Question: I'm trying to make a simple web scraper for a class project and I'm trying to scrape a random facebook page for publicly available information - the pages that a user 'likes'. I'm using HtmlUnit and can get the page to return ok with the relevant information I need. However, I'm having trouble extracting the String from a nested div. Here is the Info I need to extract:

I need to get a list of all the users 'likes'.
My code so far, which doesn't seem to be working:
'''
WebClient webClient = new WebClient(BrowserVersion.CHROME);
webClient.getOptions().setRedirectEnabled(true);
webClient.getOptions().setCssEnabled(false);
webClient.getOptions().setThrowExceptionOnScriptError(false);
webClient.getOptions().setThrowExceptionOnFailingStatusCode(false);
webClient.getOptions().setUseInsecureSSL(true);
webClient.getOptions().setJavaScriptEnabled(true);
webClient.getCookieManager().setCookiesEnabled(true);
try {
HtmlPage page = webClient.getPage(URL); //URL is random Facebook page
webClient.waitForBackgroundJavaScript(10000);
List<DomElement> divs = page.getElementsByTagName("div");
for(DomElement element : divs){
if(element.getAttribute("class").equals("mediaPageName")){
System.out.println(element.getNodeValue());
}
}
'''
Is it even possible to extract a String which is nested so deep? Any help would be greatly appreciated, thanks.
EDIT: full html (of body) as requested:
'''
<body class="timelineLayoutLoggedOutUserProfile timelineLayoutLoggedOut _4lh timelineLayout fbx UIPage_LoggedOut _2gsg gecko win x1 Locale_en_GB" dir="ltr"><div class="_li"><div id="pagelet_bluebar" role="banner"><div id="blueBarDOMInspector" class="_21mm"><div id="blueBarNAXAnchor" class="_4f7n _xxp"><div><div class="loggedout_menubar_container"><div class="clearfix loggedout_menubar"><div class="lfloat _ohe"><h1><a href="/" title="Go to Facebook Home"><i class="fb_logo img sp_9vUokIDmpP8 sx_15c231"><u>Facebook logo</u></i></a></h1></div><div class="menu_login_container rfloat _ohf"><form id="login_form" action="https://www.facebook.com/login.php?login_attempt=1" method="post" onsubmit="return window.Event &amp;&amp; Event.__inlineSubmit &amp;&amp; Event.__inlineSubmit(this,event)"><input name="lsd" value="AVpZmDWW" autocomplete="off" type="hidden"><table role="presentation" cellspacing="0"><tbody><tr><td class="html7magic"><label for="email">Email or Phone</label></td><td class="html7magic"><label for="pass">Password</label></td></tr><tr><td><input class="inputtext" name="email" id="email" value="" tabindex="1" type="text"></td><td><input class="inputtext" name="pass" id="pass" tabindex="2" type="password"></td><td><label class="uiButton uiButtonConfirm" id="loginbutton" for="u_0_0"><input value="Log in" tabindex="4" id="u_0_0" type="submit"></label></td></tr><tr><td class="login_form_label_field"><div><div class="uiInputLabel clearfix uiInputLabelLegacy"><input id="persist_box" name="persistent" value="1" tabindex="3" class="uiInputLabelInput uiInputLabelCheckbox" type="checkbox"><label for="persist_box" class="uiInputLabelLabel">Keep me logged in</label></div><input name="default_persistent" value="0" type="hidden"></div></td><td class="login_form_label_field"><a href="https://www.facebook.com/recover/initiate">Forgotten your password?</a></td></tr></tbody></table><input autocomplete="off" name="timezone" value="0" id="u_0_1" type="hidden"><input name="lgnrnd" value="065157_G5Yp" type="hidden"><input id="lgnjs" name="lgnjs" value="<PHONE>" type="hidden"><input autocomplete="off" id="locale" name="locale" value="en_GB" type="hidden"><input autocomplete="off" name="next" value="https://www.facebook.com/steven.mcguckin.14" type="hidden"><input value="W1tbMyw0LDEzLDQxLDQyLDYxLDcwLDczLDgxLDEyNywxODEsMTkwLDIwMCwyMTUsMjE2LDIxOSwyMjYsMjQwLDI1NiwyODAsMjg5LDI5NiwyOTcsMzE1LDMxOCwzMjEsMzQ0LDM2Nyw0MDYsNDQzLDQ0Nyw0ODYsNTAwLDU1MCw1NzgsNTg0LDU4OSw1OTEsNjAxLDYwNSw2NTAsNjU1XV0sIkFabkJCVm5sUnpyRlZZeTVLSEZ1d1FGZW1ZeEowV3p4XzFNSExQV2ZPbzNkb0NWdDh5MnhZQkNLN0dBYnA4dmRhN3YydDZaN29aVzQ4NmhzczlsN2E3ZmZUSXl4dmI3eUhtNWRRQU04amZfdy1BSVBQYUpBNVAwb2ViYzJ5aUNnTDhLRGwteE0xUWFHUllNNnV0alk3aHkwc21BOVRpcFR4NV9kVUhwc3l0enZGekZ3ZWhJZUI3ZXpMaXZKWEFNWG1HVzk4THVhdjRjZjRNcnl1V0lrOS1uX1gweUZmVWFsb3NuYTlBU01td0FwZ2ciXQ==" name="qsstamp" type="hidden"></form></div></div></div></div></div></div></div><div id="globalContainer" class="uiContextualLayerParent"><div class="fb_content clearfix " id="content" role="main"><div><div id="toolbarContainer" class="hidden_elem"></div><div id="mainContainer"><div id="leftCol"></div><div id="contentCol" class="clearfix hasRightCol"><div id="rightCol" role="complementary"><div id="rightColContent"></div></div><div id="contentArea" role="main"><div class="_5h60" id="pagelet_timeline_main_column" data-referrer="pagelet_timeline_main_column" data-gt="{&quot;profile_owner&quot;:&quot;100003774926665&quot;,&quot;ref&quot;:&quot;timeline:timeline&quot;}"><div class="timelineLoggedOutSignUpWithoutCover"><div class="_5h60" id="pagelet_loggedout_sign_up" data-referrer="pagelet_loggedout_sign_up"><div class="pam uiBoxOverlay bottomborder"><div class="fsxl fwb">Steven Mcguckin<br> is on Facebook.</div><div class="mvm fsl">To connect with Steven, sign up for Facebook today.</div><a class="uiButton uiButtonSpecial uiButtonLarge" href="/r.php?profile_id=100003774926665&amp;next=https%3A%2F%2Fwww.facebook.com%2Fsteven.mcguckin.14&amp;friend_or_subscriber=friend" role="button"><span class="uiButtonText">Sign Up</span></a><a class="uiButton uiButtonConfirm uiButtonLarge" href="/login.php?next=https%3A%2F%2Fwww.facebook.com%2Fsteven.mcguckin.14" role="button" name="login"><span class="uiButtonText">Log in</span></a></div></div></div><div class="fbTimelineTopSectionBase _6-d _529n _6_5"><div class="_5h60" id="pagelet_above_header_timeline" data-referrer="pagelet_above_header_timeline"></div><div id="above_header_timeline_placeholder"></div><div class="fbTimelineSection mtm fbTimelineTopSection fbTimelineLoggedOutTopSection"><div id="fbProfileCover"><div class="cover" id="u_0_2"><div class="coverEmptyWrap _37fg coverImage coverNoImage" id="fbCoverImageContainer" data-cropped="1"><img class="coverChangeThrobber img" src="https://fbstatic-a.akamaihd.net/rsrc.php/v2/yk/r/LOOn0JtHNzb.gif" alt="" height="16" width="16"></div></div><div id="fbTimelineHeadline" class="clearfix"><div class="actions"><div class="_5h60 actionsDropdown" id="pagelet_timeline_profile_actions" data-referrer="pagelet_timeline_profile_actions"></div></div><div class="name"><div class="photoContainer"><div><a class="profilePicThumb" href="https://www.facebook.com/photo.php?fbid=114855338650296&amp;set=a.114854815317015.<PHONE>926665&amp;type=1&amp;source=11" rel="theater"><img class="profilePic img" alt="Steven Mcguckin" src="https://fbcdn-profile-a.akamaihd.net/hprofile-ak-prn2/v/t1.0-1/c46.46.577.577/s160x160/540497_114855338650296_1335437651_n.jpg?oh=8d3b224ef56c50a8a043ce49901e5d5f&amp;oe=556CFE3E&amp;__gda__=1429368453_dff0e7bb5ca2eca91432ccdb97bc5d92"></a></div><meta itemprop="image" content="https://fbcdn-profile-a.akamaihd.net/hprofile-ak-prn2/v/t1.0-1/c46.46.577.577/s50x50/540497_114855338650296_1335437651_n.jpg?oh=054f9dc65e6f67982ad9aafe2229cce4&amp;oe=55241D58&amp;__gda__=1429778354_e0db2aeed8623991fe8eb84f7253f0b5"></div><h2 itemprop="name">Steven Mcguckin</h2></div></div></div></div></div><div class="timelineLoggedOutPagelet"><div class="clearfix"><div class="timelineLoggedOutMain lfloat _ohe"><div class="_5h60 allFavorites" id="pagelet_all_favorites" data-referrer="pagelet_all_favorites"><div class="fbTimelineSection mtm timelineFavorites fbTimelineCompactSection"><div class="profileInfoSection" id="favorites"><div class="uiHeader fbTimelineAboutMeHeader"><div class="clearfix uiHeaderTop"><div><h4 class="uiHeaderTitle">Favourites</h4></div></div></div><div class="phs"><table role="presentation" class="mtm _5e7- profileInfoTable _3stp _3stn"><tbody><tr><th class="label"><div class="labelContainer">Music</div></th><td class="data"><div class="mediaRowWrapper"><ul class="uiList pbl mediaRow _509- _4ki _6-h _704 _6-i"><li><div class="mediaPortrait"><div class="profilePicContainer"><div class="blackBackground"></div><img class="photo img" src="https://fbcdn-profile-a.akamaihd.net/hprofile-ak-xpf1/v/t1.0-1/p80x80/407738_10150488772887362_814101701_n.jpg?oh=25075b281b5dcecf3ab6e63c07b984c5&amp;oe=556D1F73&amp;__gda__=1428710219_9c8849d34cea33b428bce751dd612694" title="Queen" height="75" width="75"><div class="likeButtonContainer"></div></div><a class="mediaRowItem" href="https://www.facebook.com/Queen"><div class="mediaPageName">Queen</div></a></div></li><li><div class="mediaPortrait"><div class="profilePicContainer"><div class="blackBackground"></div><img class="photo img" src="https://fbcdn-profile-a.akamaihd.net/hprofile-ak-xpa1/v/t1.0-1/p80x80/1395394_10151745021285264_2126877109_n.jpg?oh=4688157fb7cdcba5ae00faa4d6d77911&amp;oe=55240FFB&amp;__gda__=1430011181_16a4e7ade29650e8615d1b95b659a928" title="Metallica" height="75" width="75"><div class="likeButtonContainer"></div></div><a class="mediaRowItem" href="https://www.facebook.com/Metallica"><div class="mediaPageName">Metallica</div></a></div></li><li><div class="mediaPortrait"><div class="profilePicContainer"><div class="blackBackground"></div><img class="photo img" src="https://fbcdn-profile-a.akamaihd.net/hprofile-ak-frc3/v/t1.0-1/p80x80/537033_10151701254952981_2043344916_n.jpg?oh=2731c9db543d1fba29decf94729585a2&amp;oe=552B2377&amp;__gda__=1429429046_381861d8e3d2283b0da76c45e0339f37" title="Creedence Clearwater Revival" height="75" width="75"><div class="likeButtonContainer"></div></div><a class="mediaRowItem" href="https://www.facebook.com/CCR"><div class="mediaPageName">Creedence Clearwater Revival</div></a></div></li><li><div class="mediaPortrait"><div class="profilePicContainer"><div class="blackBackground"></div><img class="photo img" src="https://fbcdn-profile-a.akamaihd.net/hprofile-ak-xaf1/v/t1.0-1/p80x80/10406831_10152503824276088_447997052969832982_n.jpg?oh=f15bc83a65fc50aba5f4d24b6626fc65&amp;oe=553CC6D5&amp;__gda__=1429526616_03d5eda2091b5254eae8addf2319787d" title="Jimi Hendrix" height="75" width="75"><div class="likeButtonContainer"></div></div><a class="mediaRowItem" href="https://www.facebook.com/JimiHendrix"><div class="mediaPageName">Jimi Hendrix</div></a></div></li></ul></div></td></tr><tr class="spacer"><td colspan="2"><hr></td></tr></tbody><tbody><tr><th class="label"><div class="labelContainer">Games</div></th><td class="data"><div class="mediaRowWrapper"><ul class="uiList pbl mediaRow _509- _4ki _6-h _704 _6-i"><li><div class="mediaPortrait"><div class="profilePicContainer"><div class="blackBackground"></div><img class="photo img" src="https://fbcdn-profile-a.akamaihd.net/hprofile-ak-xaf1/v/t1.0-1/p80x80/10350338_10155107236685556_4391846249065841385_n.jpg?oh=179afe33d10d68af31cb3d3df577cb9d&amp;oe=55322992&amp;__gda__=1430299694_d3261137fb42061b4a6eeb1833e9a30e" title="League of Legends" height="75" width="75"><div class="likeButtonContainer"></div></div><a class="mediaRowItem" href="https://www.facebook.com/leagueoflegends"><div class="mediaPageName">League of Legends</div></a></div></li><li><div class="mediaPortrait"><div class="profilePicContainer"><div class="blackBackground"></div><img class="photo img" src="https://fbcdn-profile-a.akamaihd.net/hprofile-ak-xpa1/v/t1.0-1/p80x80/10857718_692946477488149_3478982491235992102_n.jpg?oh=a01453157d14b980487f9604cc2e1ef0&amp;oe=55400821&amp;__gda__=1429135421_e0844416b4710a0be857071a0e779c6e" title="League of Legends - Brasil" height="75" width="75"><div class="likeButtonContainer"></div></div><a class="mediaRowItem" href="https://www.facebook.com/LeagueofLegendsBrasil"><div class="mediaPageName">League of Legends - Brasil</div></a></div></li></ul></div></td></tr><tr class="spacer"><td colspan="2"><hr></td></tr></tbody><tbody><tr><th class="label"><div class="labelContainer">Other</div></th><td class="data"><div class="uiCollapsedList uiCollapsedListHidden uiCollapsedListNoSeparate pagesListData" id="u_0_5"><span class="visible"><a href="https://www.facebook.com/BestOfVines">Best Vines</a>, <a href="https://www.facebook.com/epicvinesofficial">Epic Vines</a></span></div></td></tr><tr class="spacer"><td colspan="2"><hr></td></tr></tbody></table></div></div></div></div></div><div class="timelineLoggedOutRight rfloat _ohf"><div class="fbTimelineSection mtm fbTimelineCompactSection"><div class="_5h60" id="pagelet_search" data-referrer="pagelet_search"><div><div class="uiHeader fbTimelineAboutMeHeader"><div class="clearfix uiHeaderTop"><div><h4 class="uiHeaderTitle">Wrong <a href="/public/Steven-Mcguckin">Steven Mcguckin</a>? Try Again</h4></div></div></div><div class="phs"><form class="mvl mhm pts" method="get" action="/search.php" onsubmit="return window.Event &amp;&amp; Event.__inlineSubmit &amp;&amp; Event.__inlineSubmit(this,event)" id="u_0_8"><div class="uiComboInput"><input class="inputtext" value="Steven Mcguckin" name="q" type="text"><label class="comboButton uiButton" for="u_0_7"><input value="Search" id="u_0_7" type="submit"></label></div></form></div></div></div></div><div class="_5h60" id="pagelet_people_same_name" data-referrer="pagelet_people_same_name"><div><div class="fbTimelineSection mtm fbTimelineCompactSection"><div class="uiHeader fbTimelineAboutMeHeader"><div class="clearfix uiHeaderTop"><div><h4 class="uiHeaderTitle">Others named Steven Mcguckin</h4></div></div></div><ul class="uiList phs pts profile-friends _4kg"><li><div class="clearfix"><a class="_8o _8t lfloat _ohe" href="https://www.facebook.com/steven.mcguckin.1238" tabindex="-1" aria-hidden="true"><img class="img" src="https://fbcdn-profile-a.akamaihd.net/hprofile-ak-xfa1/v/t1.0-1/c189.47.583.583/s50x50/523313_109653462547302_1582598403_n.jpg?oh=bd1e7485d44e684999409f897443a767&amp;oe=552EF4EE&amp;__gda__=1433244975_de9b54ed6b21e48002dc07b56c34cfe4" alt="Steven Mcguckin"></a><div class="_42ef"><div class="_6a"><div class="_6a _6b" style="height:50px"></div><div class="_6a _6b"><div class="profileFriendsContent"><div class="profileFriendsText"><strong><a href="https://www.facebook.com/steven.mcguckin.1238">Steven Mcguckin</a></strong></div></div></div></div></div></div></li><li><div class="clearfix"><a class="_8o _8t lfloat _ohe" href="https://www.facebook.com/steven.mcguckin.102" tabindex="-1" aria-hidden="true"><img class="img" src="https://fbcdn-profile-a.akamaihd.net/hprofile-ak-xpa1/v/t1.0-1/p50x50/10888641_1558468697729470_1574411548062292882_n.jpg?oh=ac4263182f6baa14ff9c7f8f9a2d4912&amp;oe=552DE084&amp;__gda__=1428276923_68104f6666539fff8416bb758a245484" alt="Steven Mcguckin"></a><div class="_42ef"><div class="_6a"><div class="_6a _6b" style="height:50px"></div><div class="_6a _6b"><div class="profileFriendsContent"><div class="profileFriendsText"><strong><a href="https://www.facebook.com/steven.mcguckin.102">Steven Mcguckin</a></strong></div></div></div></div></div></div></li></ul></div><div class="fbTimelineSection mtm fbTimelineCompactSection"><div class="uiHeader fbTimelineAboutMeHeader fbTimelineInternalHeader"><div class="clearfix uiHeaderTop"><div><h4 class="uiHeaderTitle">Others with a similar name</h4></div></div></div><ul class="uiList phs pts profile-friends _4kg"><li><div class="clearfix"><a class="_8o _8t lfloat _ohe" href="https://www.facebook.com/steven.woltz" tabindex="-1" aria-hidden="true"><img class="img" src="https://fbcdn-profile-a.akamaihd.net/hprofile-ak-frc3/v/t1.0-1/p50x50/1378740_728203910527490_87439746_n.jpg?oh=78c3fee8fb2a5fe8232a7e3861920541&amp;oe=5537F185&amp;__gda__=1428474249_20af1867912771f1e4fb29342863b18c" alt="Steven Woltz"></a><div class="_42ef"><div class="_6a"><div class="_6a _6b" style="height:50px"></div><div class="_6a _6b"><div class="profileFriendsContent"><div class="profileFriendsText"><strong><a href="https://www.facebook.com/steven.woltz">Steven Woltz</a></strong></div></div></div></div></div></div></li><li><div class="clearfix"><a class="_8o _8t lfloat _ohe" href="https://www.facebook.com/steven.post.12" tabindex="-1" aria-hidden="true"><img class="img" src="https://fbcdn-profile-a.akamaihd.net/hprofile-ak-xap1/v/t1.0-1/p50x50/10922431_10204796417863129_9212432233500209728_n.jpg?oh=b2e4752277fe32ae57cefc07ed11a4fd&amp;oe=552812A2&amp;__gda__=1430023335_d7784ee124e6c04636aa22daf9702168" alt="Steven Post"></a><div class="_42ef"><div class="_6a"><div class="_6a _6b" style="height:50px"></div><div class="_6a _6b"><div class="profileFriendsContent"><div class="profileFriendsText"><strong><a href="https://www.facebook.com/steven.post.12">Steven Post</a></strong></div></div></div></div></div></div></li><li><div class="clearfix"><a class="_8o _8t lfloat _ohe" href="https://nl-nl.facebook.com/steven.driesen.98" tabindex="-1" aria-hidden="true"><img class="img" src="https://fbcdn-profile-a.akamaihd.net/hprofile-ak-ash2/v/t1.0-1/p50x50/1151013_10202074356919805_986387285_n.jpg?oh=bf601dd1ccc03cfe4cfd27cd2d56b70c&amp;oe=55374CEE&amp;__gda__=1430285150_d3f8b42a1723db70c1e301b62b46e45a" alt="Steven Driesen"></a><div class="_42ef"><div class="_6a"><div class="_6a _6b" style="height:50px"></div><div class="_6a _6b"><div class="profileFriendsContent"><div class="profileFriendsText"><strong><a href="https://nl-nl.facebook.com/steven.driesen.98">Steven Driesen</a></strong></div></div></div></div></div></div></li><li><div class="clearfix"><a class="_8o _8t lfloat _ohe" href="https://en-gb.facebook.com/steven.sutherland.35" tabindex="-1" aria-hidden="true"><img class="img" src="https://fbcdn-profile-a.akamaihd.net/hprofile-ak-xfa1/v/t1.0-1/c107.31.391.391/s50x50/20674_100488083317683_2223071_n.jpg?oh=19a4fa1623a204ffc1f92958dc89a440&amp;oe=5524D113&amp;__gda__=1429645973_595004c5b58702edc2c70de8701c3851" alt="Steven Sutherland"></a><div class="_42ef"><div class="_6a"><div class="_6a _6b" style="height:50px"></div><div class="_6a _6b"><div class="profileFriendsContent"><div class="profileFriendsText"><strong><a href="https://en-gb.facebook.com/steven.sutherland.35">Steven Sutherland</a></strong></div></div></div></div></div></div></li><li><div class="clearfix"><a class="_8o _8t lfloat _ohe" href="https://www.facebook.com/stevekapaun" tabindex="-1" aria-hidden="true"><img class="img" src="https://fbcdn-profile-a.akamaihd.net/hprofile-ak-xfa1/v/t1.0-1/c0.8.50.50/p50x50/1618522_10152293141074122_756396209_n.jpg?oh=9590e197d0633cecd811b7b71ed0b7e7&amp;oe=5536BC7E&amp;__gda__=1428456951_b07ee3c50c1f7edd2b8800e27e619c02" alt="Steven Kapaun"></a><div class="_42ef"><div class="_6a"><div class="_6a _6b" style="height:50px"></div><div class="_6a _6b"><div class="profileFriendsContent"><div class="profileFriendsText"><strong><a href="https://www.facebook.com/stevekapaun">Steven Kapaun</a></strong></div></div></div></div></div></div></li><li><div class="clearfix"><a class="_8o _8t lfloat _ohe" href="https://www.facebook.com/jhon.steven.549" tabindex="-1" aria-hidden="true"><img class="img" src="https://fbcdn-profile-a.akamaihd.net/hprofile-ak-xaf1/v/t1.0-1/c8.0.50.50/p50x50/25318_101094259928349_814007_n.jpg?oh=d71ec1eac09fff19f0ce81de6d123dbf&amp;oe=55362389&amp;__gda__=1429253978_2865a36a514b16deef4211b77eb67641" alt="Jhon Steven"></a><div class="_42ef"><div class="_6a"><div class="_6a _6b" style="height:50px"></div><div class="_6a _6b"><div class="profileFriendsContent"><div class="profileFriendsText"><strong><a href="https://www.facebook.com/jhon.steven.549">Jhon Steven</a></strong></div></div></div></div></div></div></li><li><div class="clearfix"><a class="_8o _8t lfloat _ohe" href="https://en-gb.facebook.com/steven.frati.1" tabindex="-1" aria-hidden="true"><img class="img" src="https://fbcdn-profile-a.akamaihd.net/hprofile-ak-xfa1/v/t1.0-1/c50.50.621.621/s50x50/430524_4736301724833_48989225_n.jpg?oh=5ff629341422d0a235680431f0317a35&amp;oe=552DE9B6&amp;__gda__=1428809958_b2d18695108e92b95a00c4ff38c5b356" alt="Steven Frati"></a><div class="_42ef"><div class="_6a"><div class="_6a _6b" style="height:50px"></div><div class="_6a _6b"><div class="profileFriendsContent"><div class="profileFriendsText"><strong><a href="https://en-gb.facebook.com/steven.frati.1">Steven Frati</a></strong></div></div></div></div></div></div></li><li><div class="clearfix"><a class="_8o _8t lfloat _ohe" href="https://www.facebook.com/steven.smyth.18" tabindex="-1" aria-hidden="true"><img class="img" src="https://fbcdn-profile-a.akamaihd.net/hprofile-ak-xpf1/v/t1.0-1/p50x50/1526390_10201844128410526_103308447_n.jpg?oh=3ea17bdb075699741ad4c24f07115ad2&amp;oe=552089EF&amp;__gda__=1428354601_d14a13e379dd14f8a9c267a15336de60" alt="Steven Smyth"></a><div class="_42ef"><div class="_6a"><div class="_6a _6b" style="height:50px"></div><div class="_6a _6b"><div class="profileFriendsContent"><div class="profileFriendsText"><strong><a href="https://www.facebook.com/steven.smyth.18">Steven Smyth</a></strong></div></div></div></div></div></div></li></ul></div></div></div><div class="_5h60" id="pagelet_contact" data-referrer="pagelet_contact"><div class="_4qm1"><div class="clearfix _h71"><span class="_h72 lfloat _ohe _50f8 _50f7">Contact Information</span></div><ul class="uiList fbProfileEditExperiences _4kg _4ks"><li class="_2pi4"><span class="_3-9b _50f8 _50f4">No contact info to show</span></li></ul></div></div></div></div></div></div></div><div id="bottomContent"></div></div></div></div></div><div id="pageFooter" data-referrer="page_footer"><div id="contentCurve"></div><div role="contentinfo" aria-label="Facebook site links"><table class="uiGrid _51mz navigationGrid" cellpadding="0" cellspacing="0"><tbody><tr class="_51mx"><td class="_51m- hLeft plm"><a href="/r.php" title="Sign up for Facebook">Sign Up</a></td><td class="_51m- hLeft plm"><a href="/login/" title="Log in to Facebook">Log in</a></td><td class="_51m- hLeft plm"><a href="/mobile/?ref=pf" title="Check out Facebook Mobile.">Mobile</a></td><td class="_51m- hLeft plm"><a href="/find-friends?ref=pf" title="Find anyone on the web.">Find Friends</a></td><td class="_51m- hLeft plm"><a href="/badges/?ref=pf" title="Embed a Facebook badge on your website.">Badges</a></td><td class="_51m- hLeft plm"><a href="/directory/people/" title="Browse our people directory.">People</a></td><td class="_51m- hLeft plm"><a href="/directory/pages/" title="Browse our Pages directory.">Pages</a></td><td class="_51m- hLeft plm"><a href="/places/" title="Check out popular places on Facebook.">Places</a></td><td class="_51m- hLeft plm _51mw"><a href="/games/" title="Check out Facebook games.">Games</a></td></tr><tr class="_51mx"><td class="_51m- hLeft plm"><a href="/directory/places/" title="Browse our places directory.">Locations</a></td><td class="_51m- hLeft plm"><a href="/facebook" accesskey="8" title="Read our blog, discover the resource centre and find job opportunities.">About</a></td><td class="_51m- hLeft plm"><a href="/campaign/landing.php?placement=pflo&amp;campaign_id=402047449186&amp;extra_1=auto" title="Advertise on Facebook">Create Advert</a></td><td class="_51m- hLeft plm"><a href="/pages/create/?ref_type=sitefooter" title="Create a Page">Create Page</a></td><td class="_51m- hLeft plm"><a href="https://developers.facebook.com/?ref=pf" title="Develop on our platform.">Developers</a></td><td class="_51m- hLeft plm"><a href="/careers/?ref=pf" title="Make your next career move to our brilliant company.">Careers</a></td><td class="_51m- hLeft plm"><a href="/privacy/explanation" title="Learn about your privacy and Facebook.">Privacy</a></td><td class="_51m- hLeft plm"><a href="/help/cookies/?ref=sitefooter" title="Learn about cookies and Facebook.">Cookies</a></td><td class="_51m- hLeft plm _51mw"><a href="/policies/?ref=pf" accesskey="9" title="Review our terms and policies.">Terms</a></td></tr><tr class="_51mx"><td class="_51m- hLeft plm"><a href="/help/?ref=pf" accesskey="0" title="Visit our Help Centre.">Help</a></td></tr></tbody></table></div><div class="mvl copyright"><div><span> Facebook ©️ 2015</span><div class="fsm fwn fcg"><a rel="dialog" ajaxify="/settings/language/language/?uri=https%3A%2F%2Fwww.facebook.com%2Fsteven.mcguckin.14&amp;source=TOP_LOCALES_DIALOG" title="Use Facebook in another language." href="#" role="button">English (UK)</a></div></div></div></div></div></div><script type="text/javascript">/*<![CDATA[*/(function(){function si_cj(m){setTimeout(function(){new Image().src="https:\/\/error.facebook.com\/common\/scribe_endpoint.php?c=si_clickjacking&t=4737"+"&m="+m;},5000);}if(top!=self && !false){try{if(parent!=top){throw 1;}var si_cj_d=["apps.facebook.com","apps.beta.facebook.com"];var href=top.location.href.toLowerCase();for(var i=0;i<si_cj_d.length;i++){if (href.indexOf(si_cj_d[i])>=0){throw 1;}}si_cj("3 https:\/\/www.facebook.com\/public\/Steven-Mcguckin");}catch(e){si_cj("1 https:\/\/www.facebook.com\/public\/Steven-Mcguckin");window.document.write("<style>body * {display:none !important;}<\/style><a href="#" onclick="top.location.href=window.location.href" style="display:block !important;padding:10px"><i class="img sp_qIp5uuAkFU5 sx_7692ea" style="display:block !important"><\/i>Go to Facebook.com<\/a>");/*lnHZrpcW*/}}}())/*]]>*/</script>
</body>
'''
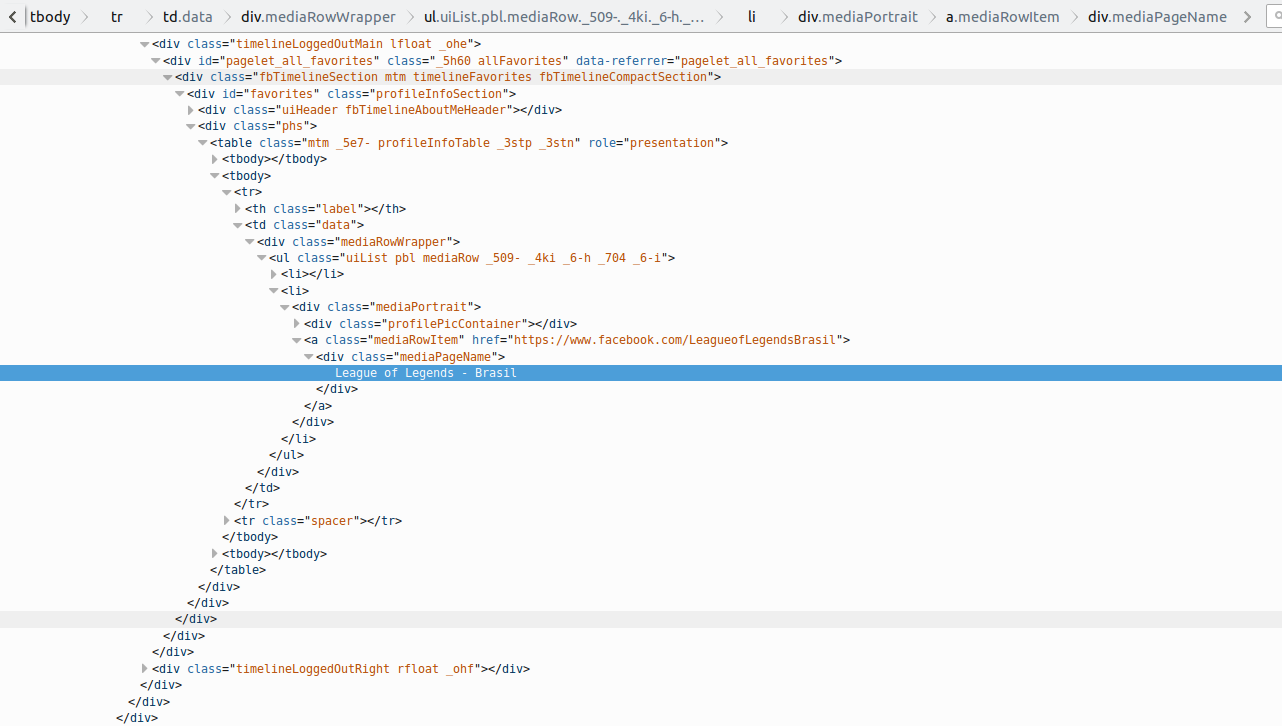
Answer: I solved this problem by ditching HtmlUnit altogether and using Selenium instead, which appears to be much better at handling the js. The following code using Selenium will extract the information I was looking for flawlessly:
'''
WebDriver driver = new FirefoxDriver();
driver.get(URL); //The Facebook URL I'm trying to scrape
long end = System.currentTimeMillis() + 5000;
while(System.currentTimeMillis() < end){
WebElement div = driver.findElement(By.className("mediaPageName"));
if(div.isDisplayed()){
break;
}
}
List<WebElement> allDivs = driver.findElements(By.xpath("//div[@class='mediaPageName']"));
for(WebElement likes : allDivs){
System.out.println(likes.getText());
}
driver.quit();
'''